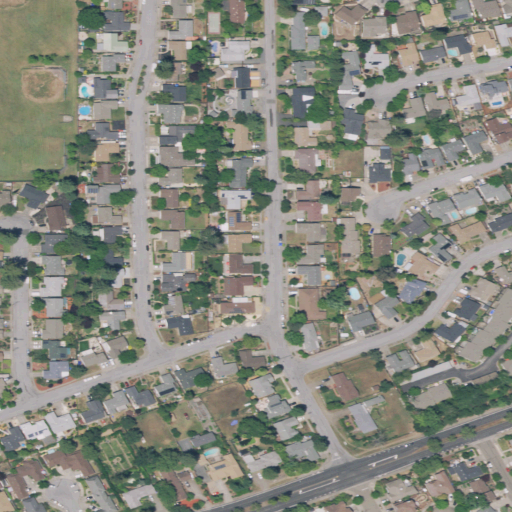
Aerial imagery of valley in California named Rincon Valley containing medium intensity development, low intensity development, and open development